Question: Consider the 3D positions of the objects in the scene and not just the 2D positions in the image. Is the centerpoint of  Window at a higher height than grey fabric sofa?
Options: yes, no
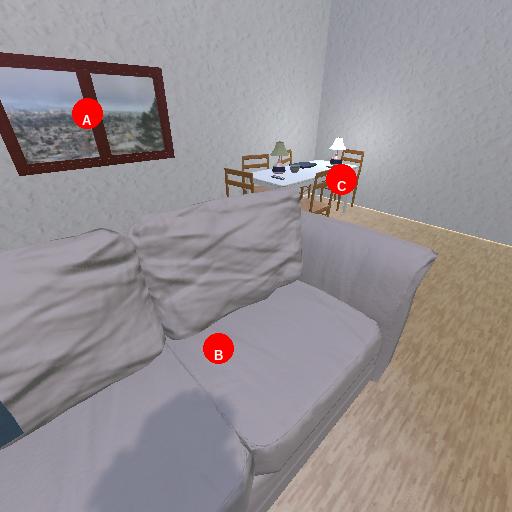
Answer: yes